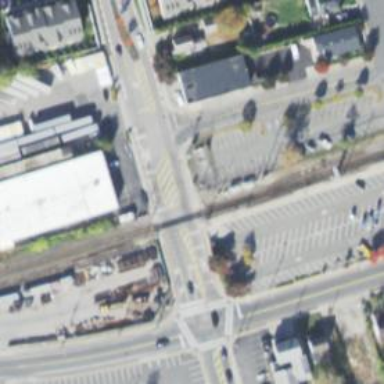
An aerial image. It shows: Railway crossing.